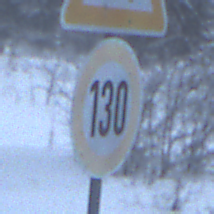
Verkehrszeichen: Geschwindigkeit130
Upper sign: EinseitigVerengteFahrbahnRechts
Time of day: Midday
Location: Outdoor (Nature)
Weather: Overcast
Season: Winter
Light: Natural